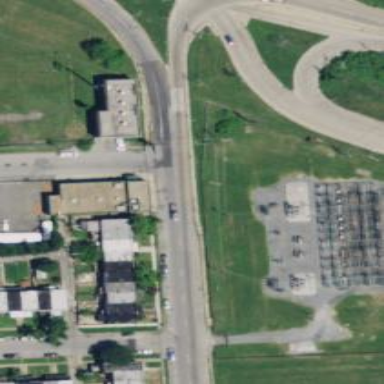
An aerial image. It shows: Outdoor distribution substation protected by fence.